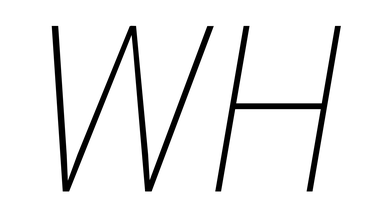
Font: Roboto-Italic_Condensed_Thin_Italic